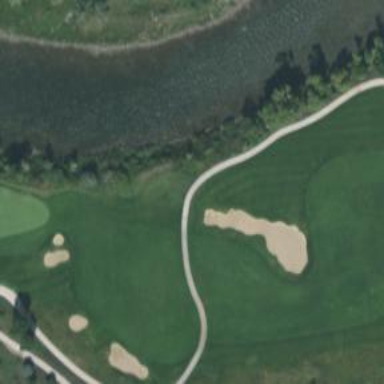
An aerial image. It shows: Scenic golf fairway.